Question: Came into work this morning and found this new window popping up in my google maps api v3 data layer on openlayers. Does anyone know what it is or where it comes from? Seen it before? The code points to a bunch of images and classes labeled i-phone so i suspect one of these APIs thinks i'm on an iphone.
This is the box that is popping up:

Here is the code that is generating the box:
'''
<div style="position: absolute; font-family: Arial,sans-serif; z-index: 1100; overflow: visible; -moz-user-select: none; cursor: default; width: 300px; height: 180px;" class="olLayerGoogleCopyright olLayerGoogleV3"><img style="width: 300px; height: 180px; -moz-user-select: none; border: 0px none; padding: 0px; margin: 0px; position: relative; opacity: 0.9;" src="http://maps.gstatic.com/intl/en_us/mapfiles/iphone-dialog-bg.png"><div style="font-weight: bold; color: white; text-align: center; padding: 5px; position: absolute; left: 0px; top: 0px; font-size: 16px; width: 290px;">Map Data</div><div style="position: absolute; font-family: inherit; bottom: 15px; cursor: pointer; background-color: transparent; border: 0pt none; padding: 0pt; margin: 0pt; font-size: 14px; left: 90px; width: 120px; height: 40px;"><img style="position: absolute; left: 0px; top: 0px; width: 120px; height: 40px; -moz-user-select: none; border: 0px none; padding: 0px; margin: 0px;" src="http://maps.gstatic.com/intl/en_us/mapfiles/iphone-dialog-button.png"><span style="color: white; text-align: center; width: 100%; height: 100%; background-color: transparent; position: absolute; left: 0px; top: 0px; padding-top: 10px;">Close</span></div><div style="color: white; text-align: center; font-size: 14px; position: absolute; left: 25px; top: 45px; width: 250px;"></div></div>
'''
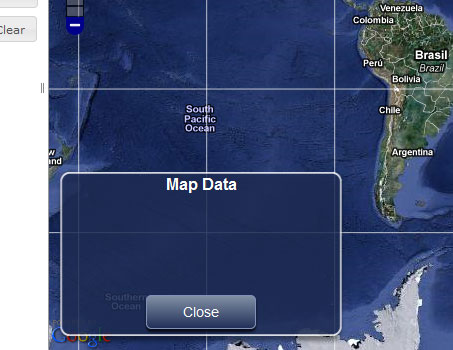
Answer: I had the same problem. This seems to have fixed it for me. I changed this:
'''
<script src="http://maps.google.com/maps/api/js?sensor=false"></script>
'''
to this:
'''
<script src="http://maps.google.com/maps/api/js?v=3.2&sensor=false"></script>
'''